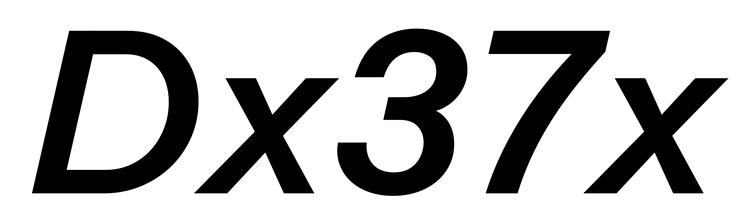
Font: InstrumentSans-Italic_SemiBold_Italic